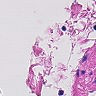
Metastatic tissue present: no